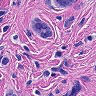
Metastatic tissue present: yes